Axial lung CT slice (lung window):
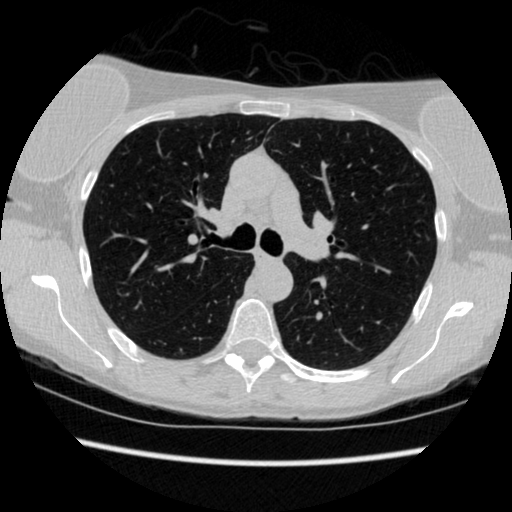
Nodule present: no